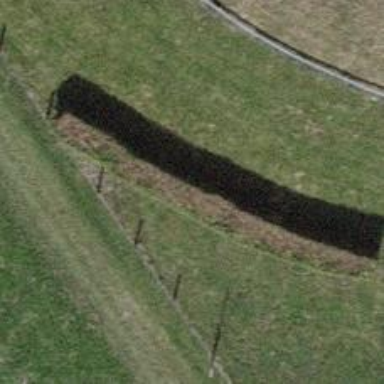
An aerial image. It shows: Hedge barrier.